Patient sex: F
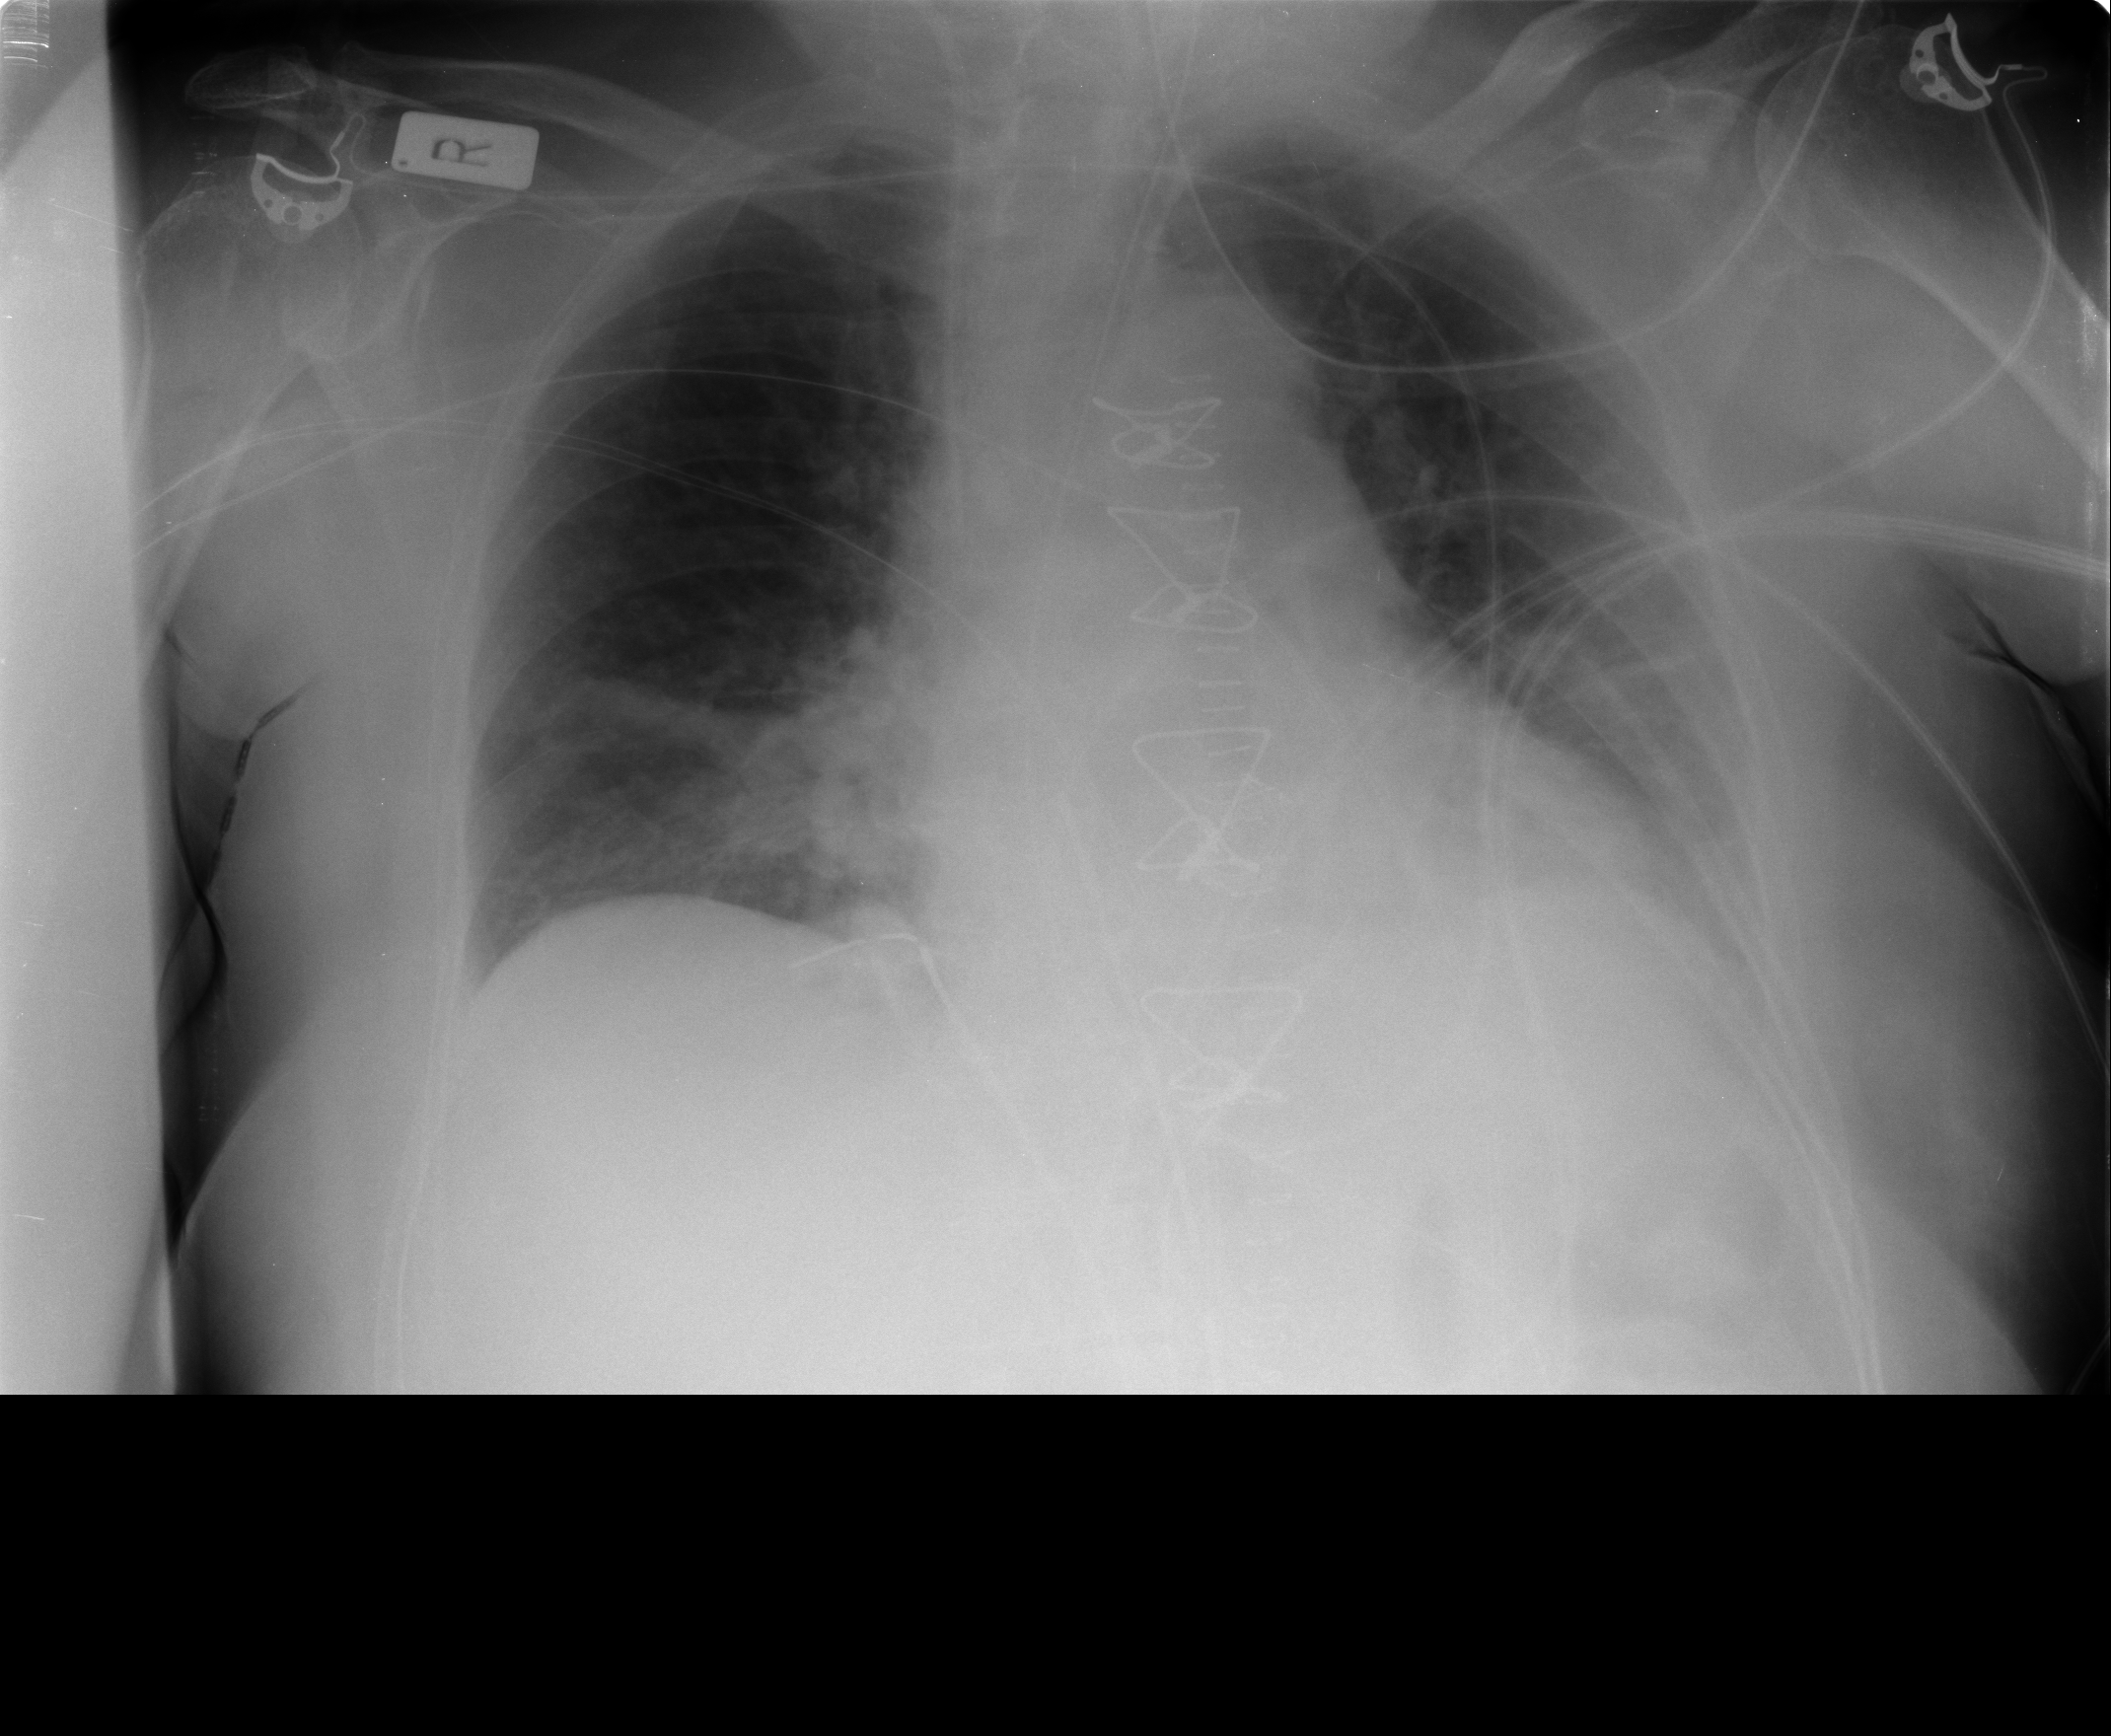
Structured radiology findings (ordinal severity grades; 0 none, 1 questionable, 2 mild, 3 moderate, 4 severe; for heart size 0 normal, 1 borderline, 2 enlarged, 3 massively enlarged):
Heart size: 0
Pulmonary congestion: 0
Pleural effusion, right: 0
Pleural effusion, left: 2
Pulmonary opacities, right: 2
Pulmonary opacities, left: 0
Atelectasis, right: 2
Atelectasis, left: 2